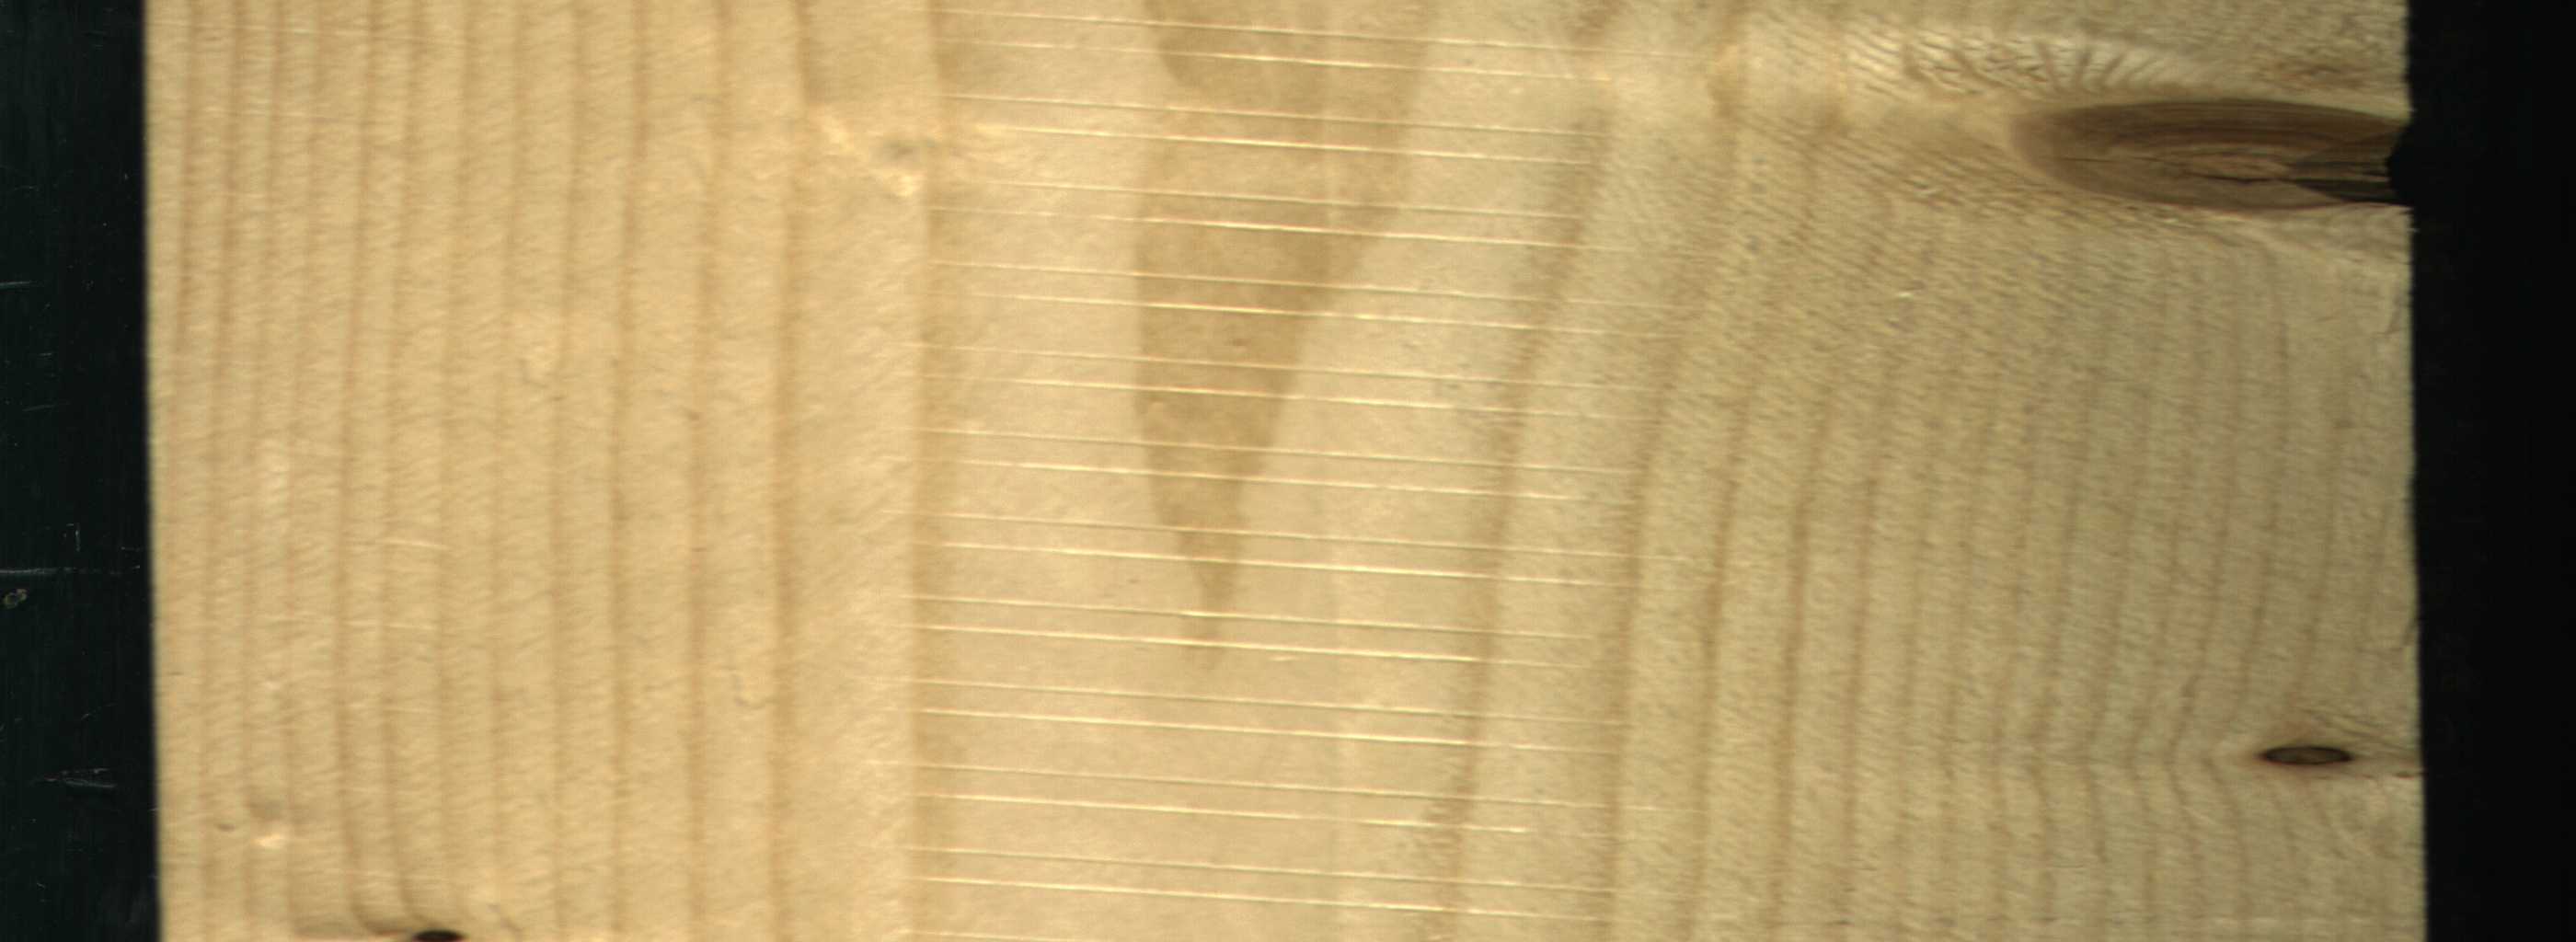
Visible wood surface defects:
knot_with_crack
Dead_Knot
Dead_Knot